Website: bh-photo
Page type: customer-info-address
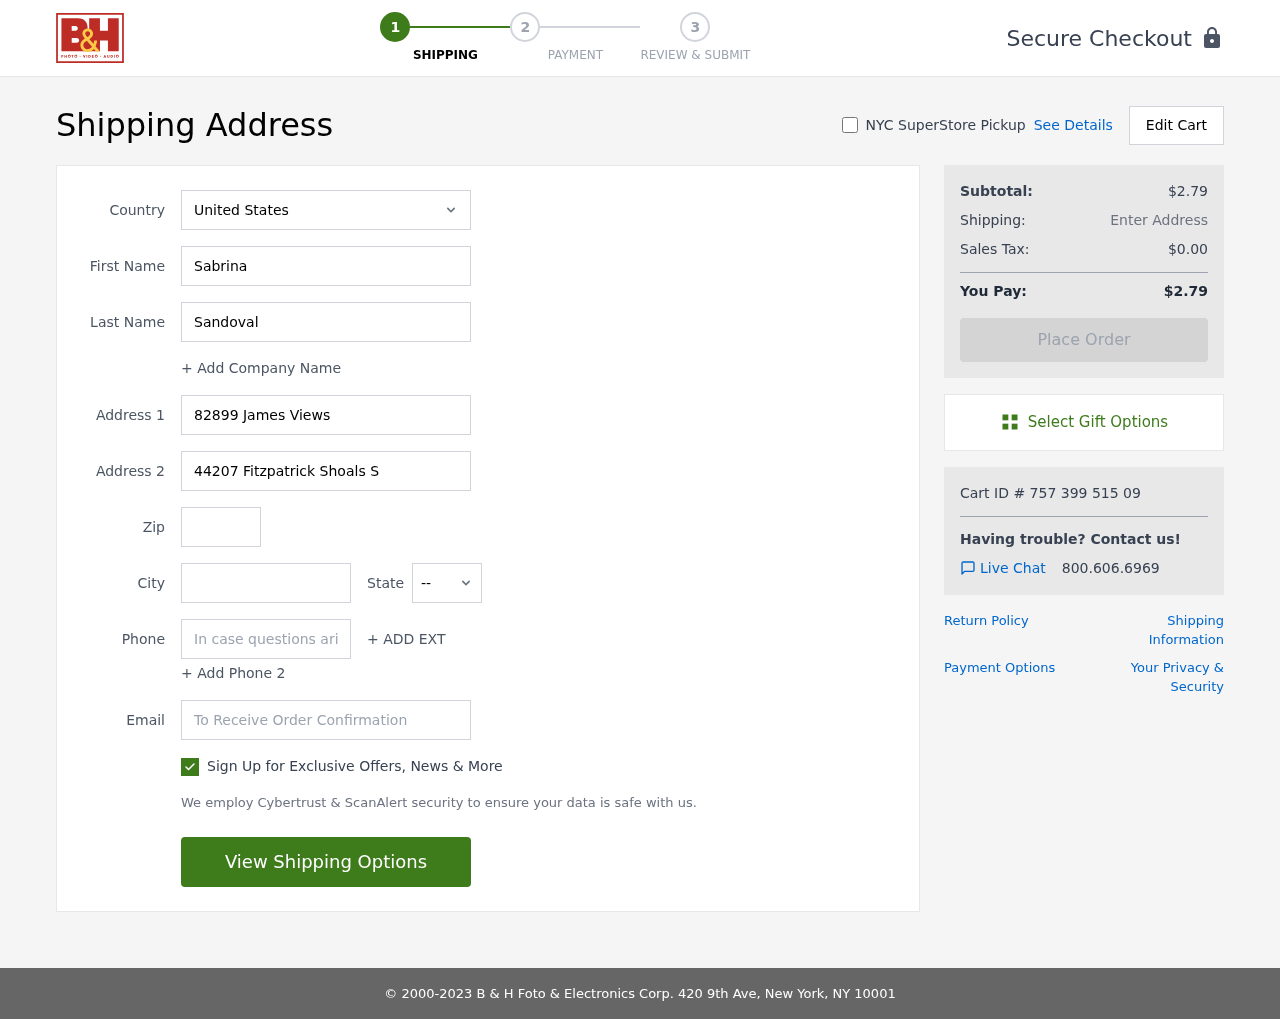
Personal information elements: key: PII_CITY
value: Wigginschester
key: PII_COUNTRY
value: United States
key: PII_EMAIL
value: ssandoval@hotmail.com
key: PII_FIRSTNAME
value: Sabrina
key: PII_LASTNAME
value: Sandoval
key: PII_PHONE
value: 8463043785
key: PII_POSTCODE
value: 97085
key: PII_STATE_ABBR
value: VT
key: PII_STREET
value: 82899 James Views
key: PII_STREET2
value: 44207 Fitzpatrick Shoals Suite 618
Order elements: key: ORDER_SUBTOTAL
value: $2.79
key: ORDER_TAX
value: $0.00
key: ORDER_TOTAL
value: $2.79
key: ORDER_ID
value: Cart ID # 757 399 515 09